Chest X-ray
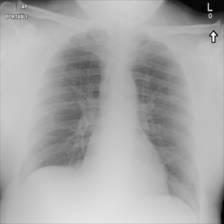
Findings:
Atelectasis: negative
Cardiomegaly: negative
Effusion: negative
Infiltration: negative
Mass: negative
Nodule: negative
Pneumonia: negative
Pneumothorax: negative
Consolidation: negative
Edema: negative
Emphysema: negative
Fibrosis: negative
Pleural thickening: negative
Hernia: negative